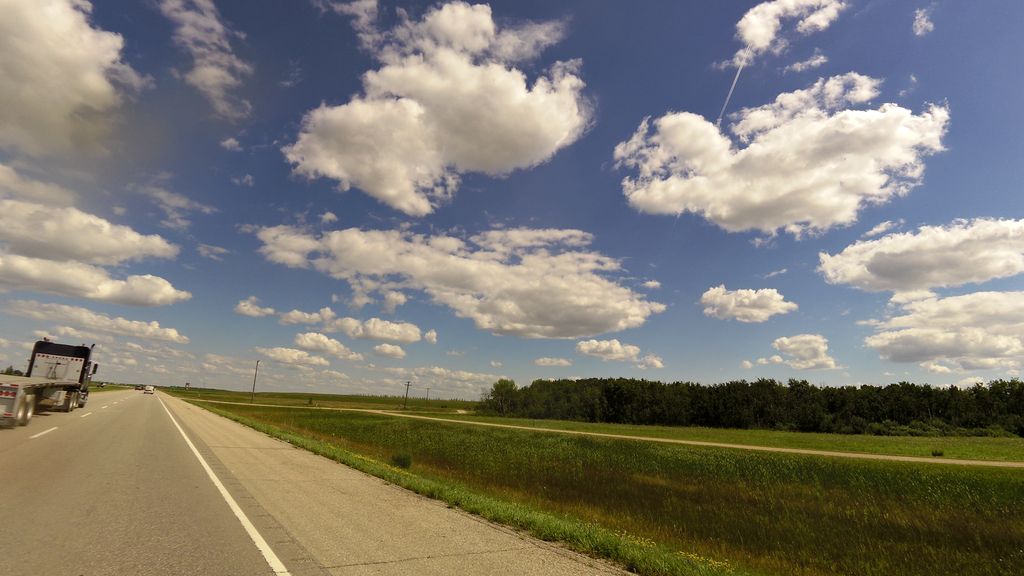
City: winnipeg